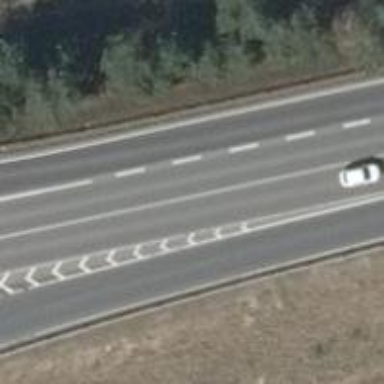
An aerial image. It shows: Asphalt road designated as trunk highway.